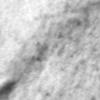
Label: no_change